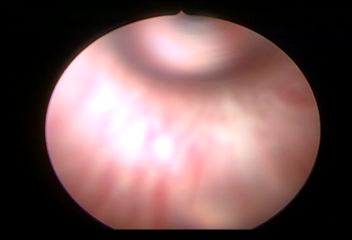
Modality: WLC
Class: Normal mucosa
Bladder cancer association: No